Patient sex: F
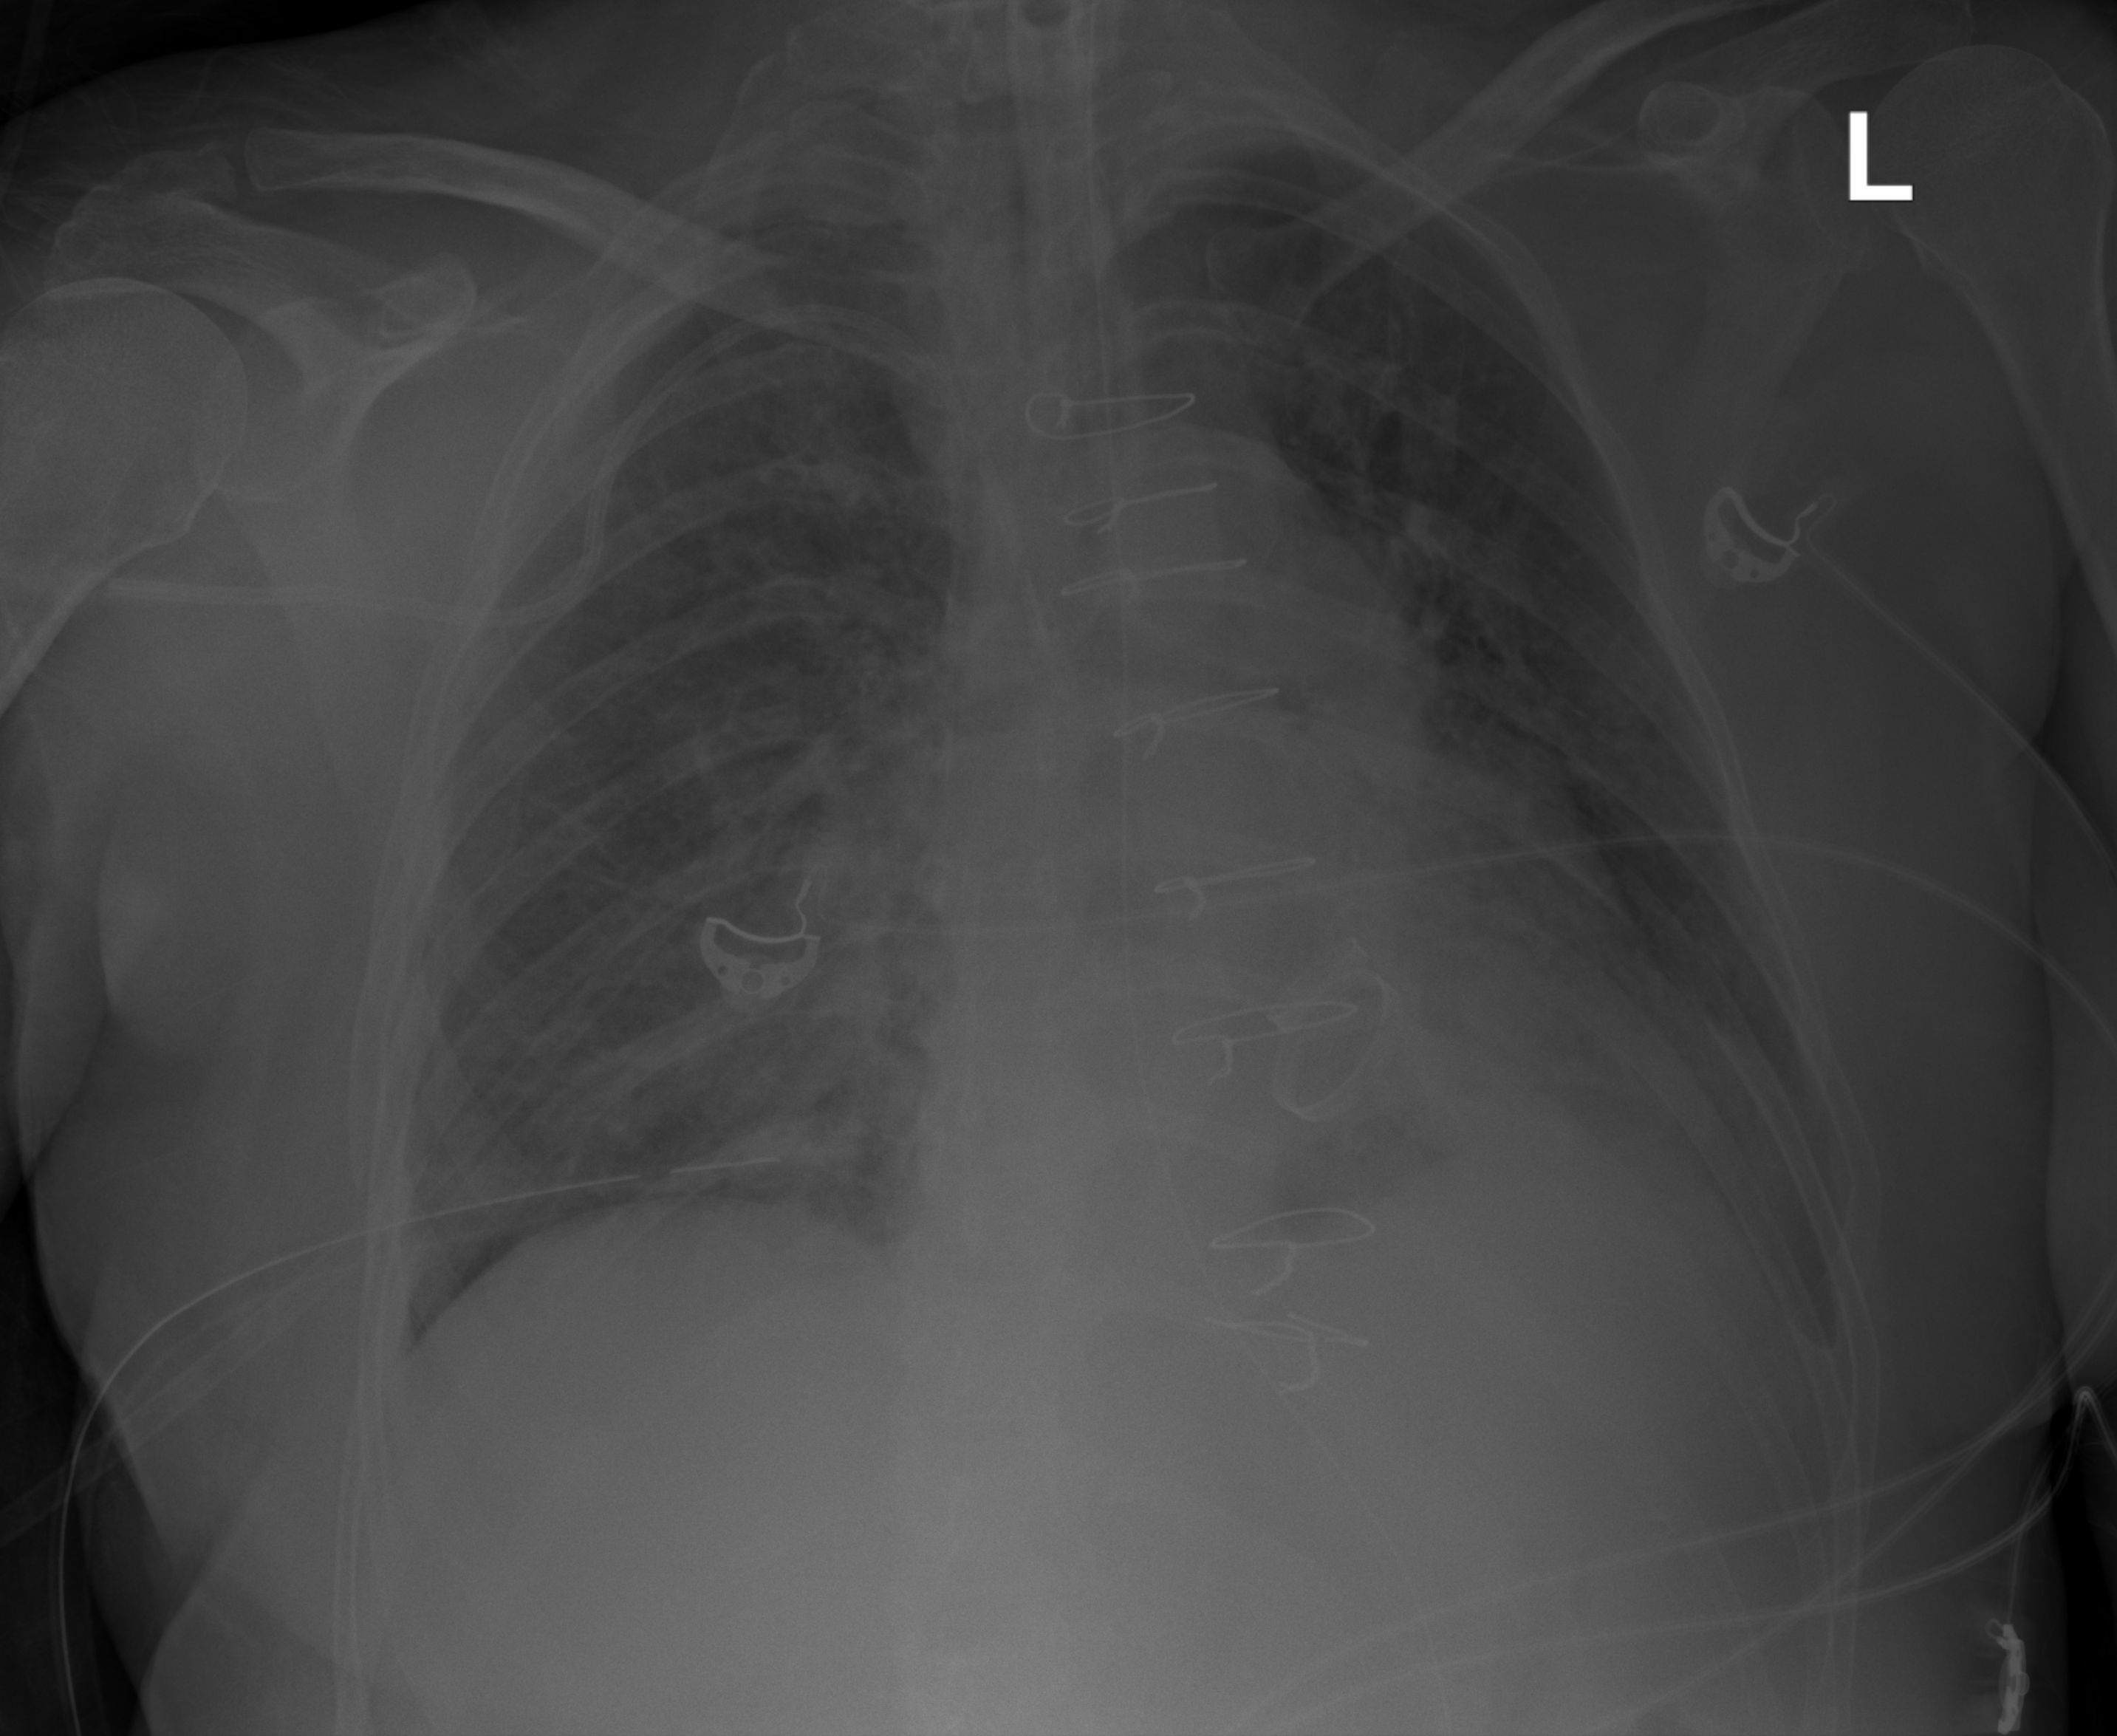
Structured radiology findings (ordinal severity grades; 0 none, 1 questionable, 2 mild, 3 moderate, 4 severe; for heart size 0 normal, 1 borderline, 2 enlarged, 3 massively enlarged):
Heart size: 1
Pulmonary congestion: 2
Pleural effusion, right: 2
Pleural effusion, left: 2
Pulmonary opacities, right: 2
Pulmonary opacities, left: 2
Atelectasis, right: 2
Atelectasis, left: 2